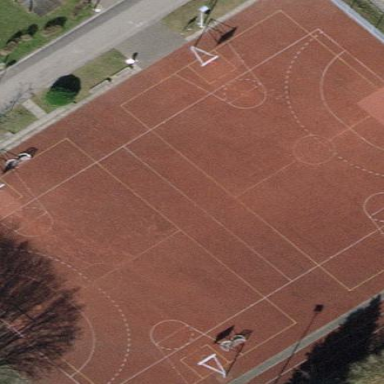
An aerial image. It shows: Basketball court in the leisure land pitch.